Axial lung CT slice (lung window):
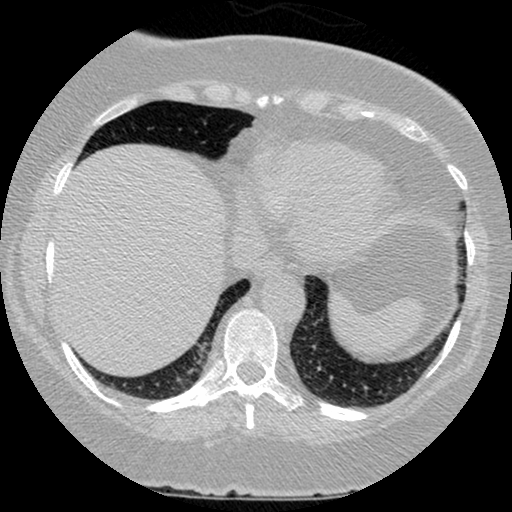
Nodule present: no